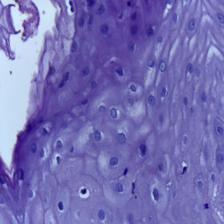
Diagnosis: Normal